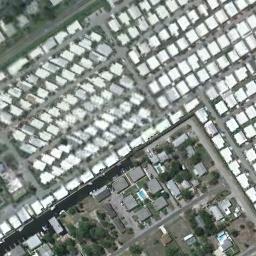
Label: mobile_home_park